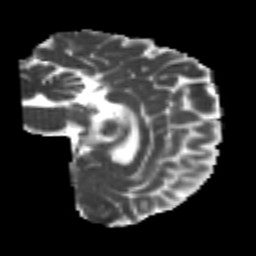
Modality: MD
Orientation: sagittal
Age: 24
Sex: female
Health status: healthy
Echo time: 0.074 s